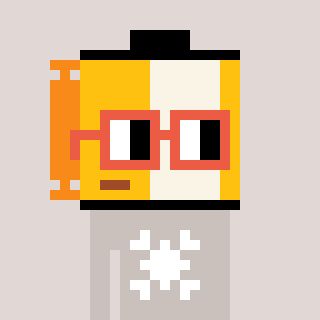
a pixel art character with square orange glasses, a film roll-shaped head and a foggrey-colored body on a warm background